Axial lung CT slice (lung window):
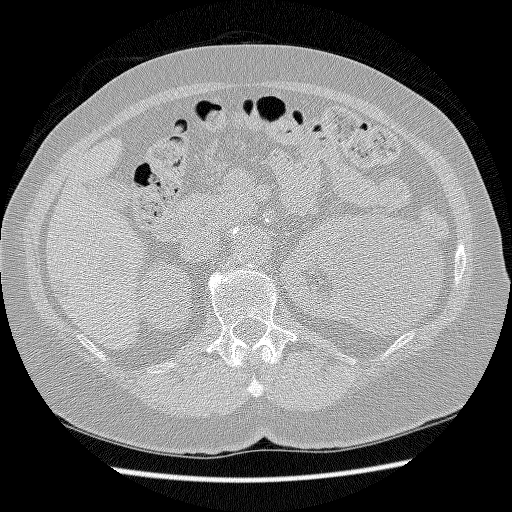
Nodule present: no